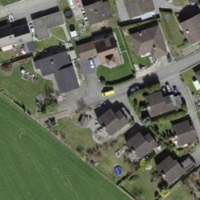
EUNIS habitat code: 54
Species observed at this site:
Sorbus aucuparia
Lapsana communis
Cardamine pratensis